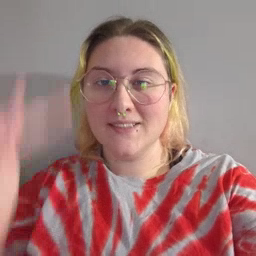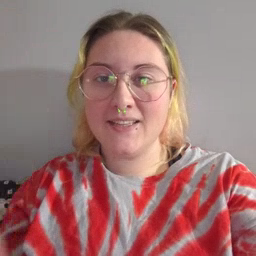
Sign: sick